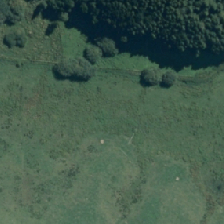
Land cover: herbaceous_freshwater_vege